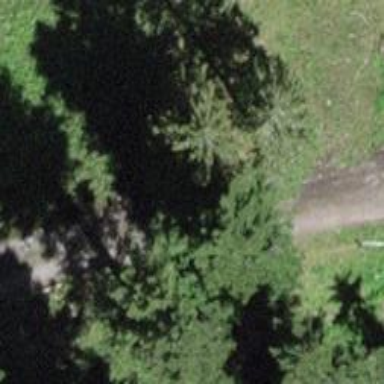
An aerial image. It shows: Unpaved track with grade2 tracktype.